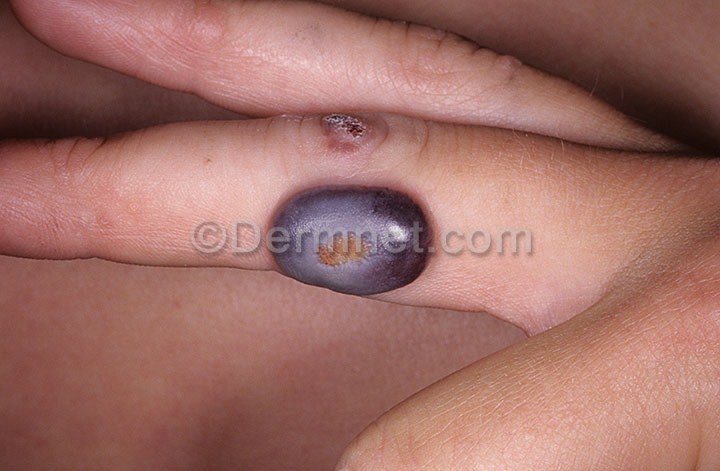
Disease: Warts Molluscum and other Viral Infections